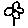
Label: flower